Brain MRI, t1w sequence, axial 2D slice.
Patient: age 33, sex F, weight 78 kg, height 1.78 m
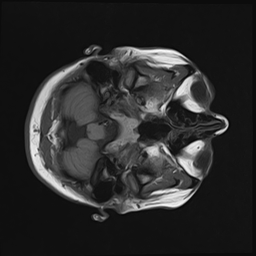